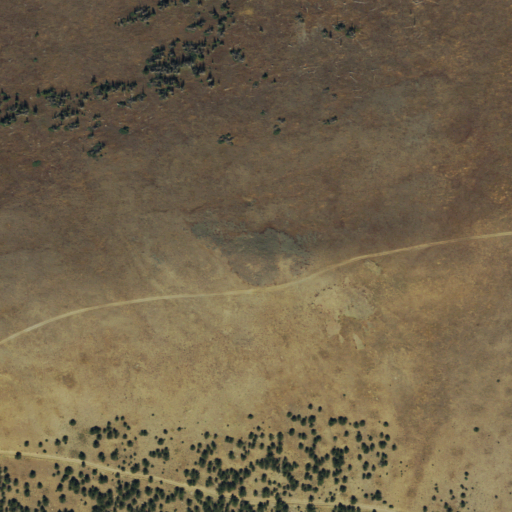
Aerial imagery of mountain in Colorado named Whale Hill containing shrub, grassland, and evergreen forest